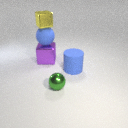
small green metal sphere to the left of large blue rubber cylinder